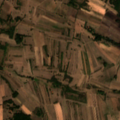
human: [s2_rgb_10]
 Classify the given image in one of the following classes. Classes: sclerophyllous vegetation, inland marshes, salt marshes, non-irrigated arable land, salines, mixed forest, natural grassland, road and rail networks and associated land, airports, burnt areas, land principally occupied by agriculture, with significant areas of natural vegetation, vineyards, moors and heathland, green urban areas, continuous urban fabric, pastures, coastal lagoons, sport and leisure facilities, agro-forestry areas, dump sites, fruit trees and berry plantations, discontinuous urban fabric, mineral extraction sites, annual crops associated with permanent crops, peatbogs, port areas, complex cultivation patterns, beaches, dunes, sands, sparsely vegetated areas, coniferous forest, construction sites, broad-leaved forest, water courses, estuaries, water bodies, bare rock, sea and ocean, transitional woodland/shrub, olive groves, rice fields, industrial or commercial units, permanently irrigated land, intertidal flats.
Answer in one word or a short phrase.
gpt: complex cultivation patterns, land principally occupied by agriculture, with significant areas of natural vegetation